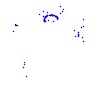
Particle: proton